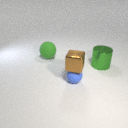
small blue rubber sphere in front of large green metal cylinder